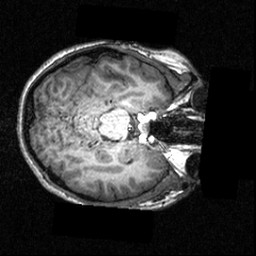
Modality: T1w
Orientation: axial
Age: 18
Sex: female
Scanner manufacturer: siemens
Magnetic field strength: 3.951 T
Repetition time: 1.5 s
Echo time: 0.00335 s